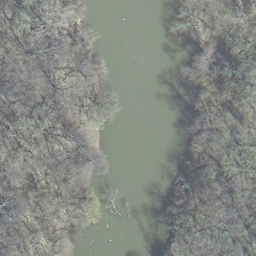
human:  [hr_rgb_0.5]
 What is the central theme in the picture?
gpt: river